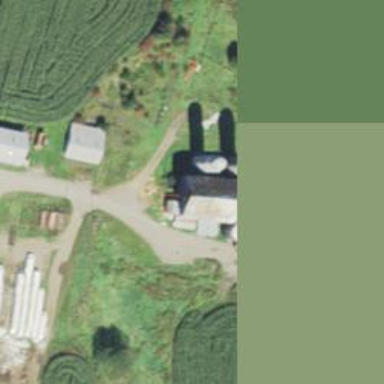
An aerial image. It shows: Silo.